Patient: sex M, age 43
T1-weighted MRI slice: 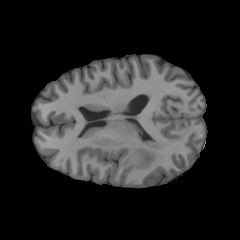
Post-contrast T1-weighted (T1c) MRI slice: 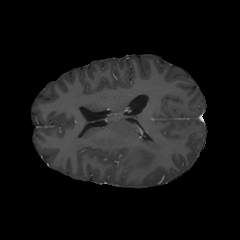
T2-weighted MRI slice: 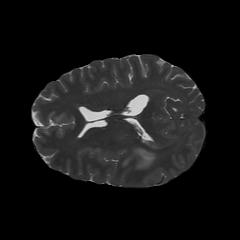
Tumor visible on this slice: yes
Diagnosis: Glioblastoma, IDH-wildtype
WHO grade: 4